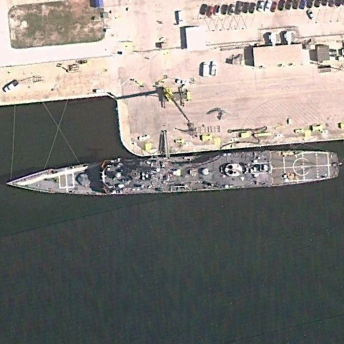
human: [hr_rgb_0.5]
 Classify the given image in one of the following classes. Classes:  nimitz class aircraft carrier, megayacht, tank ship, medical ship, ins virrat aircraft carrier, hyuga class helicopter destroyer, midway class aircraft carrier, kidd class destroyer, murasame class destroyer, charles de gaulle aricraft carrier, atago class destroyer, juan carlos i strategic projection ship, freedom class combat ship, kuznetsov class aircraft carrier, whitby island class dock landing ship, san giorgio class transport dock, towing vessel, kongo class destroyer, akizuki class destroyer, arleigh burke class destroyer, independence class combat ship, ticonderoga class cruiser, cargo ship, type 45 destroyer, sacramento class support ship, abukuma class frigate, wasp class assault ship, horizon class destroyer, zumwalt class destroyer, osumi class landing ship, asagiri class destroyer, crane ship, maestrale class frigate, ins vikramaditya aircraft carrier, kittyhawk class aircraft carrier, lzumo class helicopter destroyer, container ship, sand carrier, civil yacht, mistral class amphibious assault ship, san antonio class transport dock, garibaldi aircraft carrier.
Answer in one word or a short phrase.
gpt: Ticonderoga class cruiser